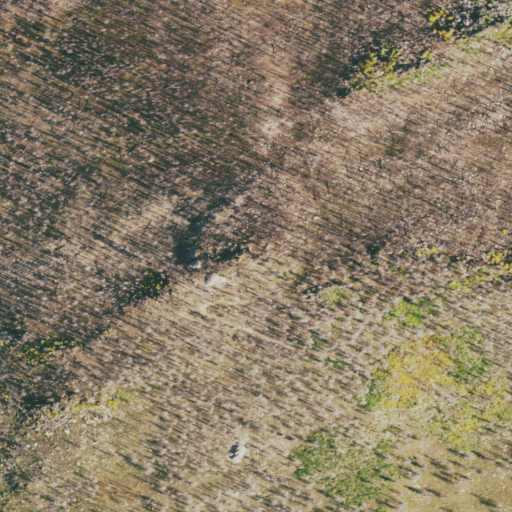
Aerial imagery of mountain in Colorado named West White Pine Mountain containing grassland and shrub